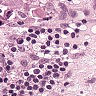
Metastatic tissue present: yes